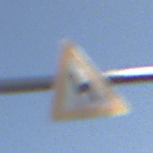
Verkehrszeichen: DoppelkurveZunaechstLinks
Umgebung: Outdoor, Nature
Tageszeit: Midday
Wetter: PartlyCloudy
Licht: Natural
Jahreszeit: NotSpecified
Kontrast: HighContrast